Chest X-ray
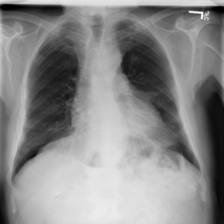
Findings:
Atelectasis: negative
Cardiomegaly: negative
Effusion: negative
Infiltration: negative
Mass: negative
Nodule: negative
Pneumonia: negative
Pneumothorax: negative
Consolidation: negative
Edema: negative
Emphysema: negative
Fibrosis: negative
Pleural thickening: negative
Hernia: negative